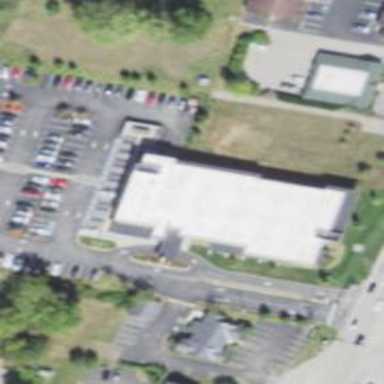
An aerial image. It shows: Healthcare center housed in building.